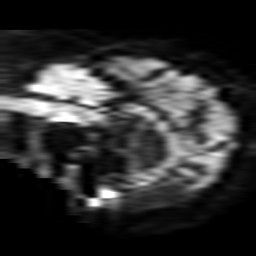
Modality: TRACE
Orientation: sagittal
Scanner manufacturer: philips
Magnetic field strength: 3 T
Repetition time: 3.344 s
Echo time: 0.076 s